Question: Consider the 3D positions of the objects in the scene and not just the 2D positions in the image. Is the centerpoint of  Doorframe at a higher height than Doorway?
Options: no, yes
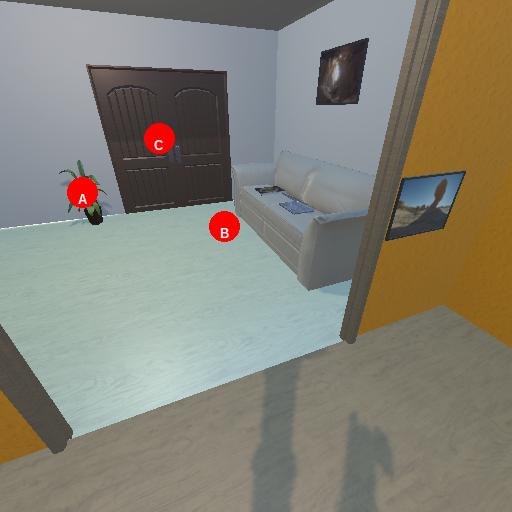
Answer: no